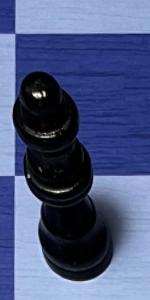
Label: Queen_Black